Question: I'm making multiple density plots in 3D with a circle shape, using 'contourf'.
What I want to do is similar to a 'clip_path' for a 'pcolormesh' plot.
How can I clip the plot in 3D in particular for a 'contourf' plot?

'''
from mpl_toolkits.mplot3d import Axes3D
import numpy as np
import matplotlib.pyplot as plt
from matplotlib.path import Path
import matplotlib.patches as patches
fig = plt.figure()
ax = fig.gca(projection='3d')
x = np.linspace(0, 1, 100)
X, Y = np.meshgrid(x, x)
levels = np.linspace(-0.1, 0.4, 100) #(z_min,z_max,number of contour),
a=0
b=1
c=2
Z1 = a+.1*np.sin(2*X)*np.sin(4*Y)
Z2 = b+.1*np.sin(3*X)*np.sin(4*Y)
Z3 = c+.1*np.sin(4*X)*np.sin(5*Y)
plt.contourf(X, Y,Z1, levels=a+levels,cmap=plt.get_cmap('rainbow'))
plt.contourf(X, Y,Z2, levels=b+levels,cmap=plt.get_cmap('rainbow'))
plt.contourf(X, Y,Z3, levels=c+levels,cmap=plt.get_cmap('rainbow'))
ax.set_xlim3d(0, 1)
ax.set_ylim3d(0, 1)
ax.set_zlim3d(0, 2)
plt.show()
'''
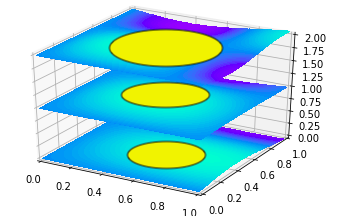
Answer: Are you sure your code generated that output image with the given parameters? I only got some blue squares. Tweaking a bit, it starts looking like yours.
To clip the contours, consider <URL> the Z arrays. As in:
'''
from mpl_toolkits.mplot3d import Axes3D
import numpy as np
import matplotlib.pyplot as plt
import numpy.ma as ma
fig = plt.figure()
ax = fig.gca(projection='3d')
x = np.linspace(0, 1, 100)
X, Y = np.meshgrid(x, x)
levels = np.linspace(-0.1, 0.4, 100) #(z_min,z_max,number of contour),
a = 0
b = 1
c = 2
Z1 = a + .3 * np.sin(2 * X) * np.sin(4 * Y)
Z2 = b + .3 * np.sin(3 * X) * np.sin(4 * Y)
Z3 = c + .3 * np.sin(4 * X) * np.sin(5 * Y)
mask_cond = (X - .5) ** 2 + (Y - .5) ** 2 > .25
Z1 = ma.masked_where(mask_cond, Z1)
Z2 = ma.masked_where(mask_cond, Z2)
Z3 = ma.masked_where(mask_cond, Z3)
plt.contourf(X, Y, Z1, levels=a + levels, cmap='rainbow')
plt.contourf(X, Y, Z2, levels=b + levels, cmap='rainbow')
plt.contourf(X, Y, Z3, levels=c + levels, cmap='rainbow')
ax.set_xlim3d(0, 1)
ax.set_ylim3d(0, 1)
ax.set_zlim3d(0, 3)
plt.show()
'''
<URL>